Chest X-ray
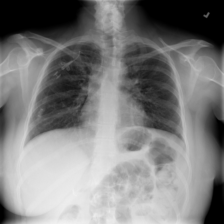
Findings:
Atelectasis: negative
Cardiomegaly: negative
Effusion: negative
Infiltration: negative
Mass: negative
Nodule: negative
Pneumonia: positive
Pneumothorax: negative
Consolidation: negative
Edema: negative
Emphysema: negative
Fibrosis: positive
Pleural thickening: negative
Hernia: negative